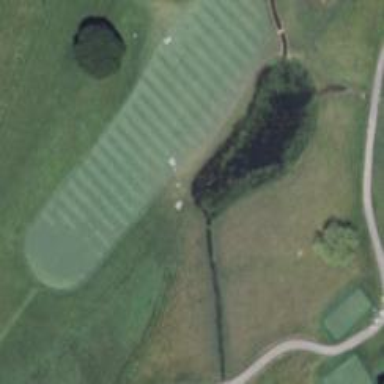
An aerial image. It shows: Golf fairway in the image.